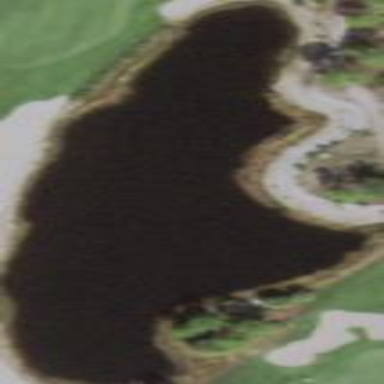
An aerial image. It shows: Water hazard in golf course. The hazard is natural water feature.